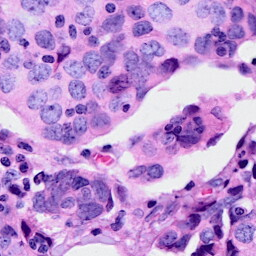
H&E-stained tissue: Breast